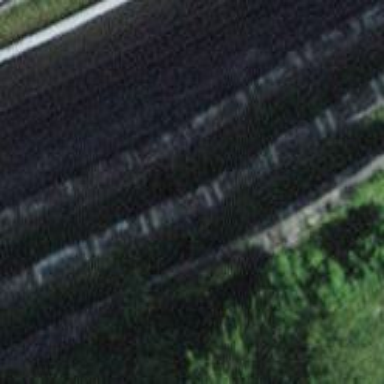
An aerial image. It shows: Retaining wall.